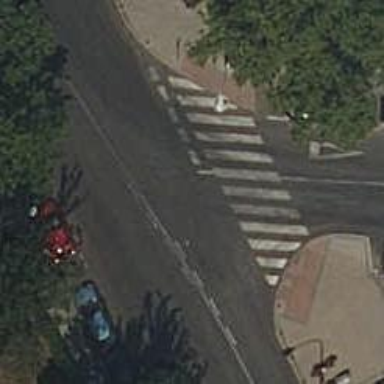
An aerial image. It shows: Uncontrolled road crossing.